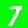
Digit: 7